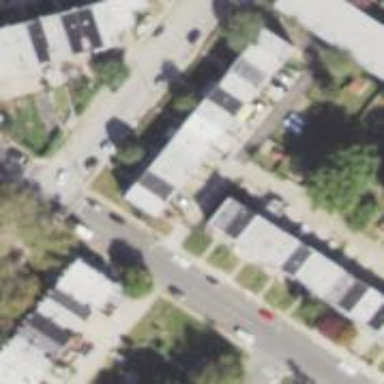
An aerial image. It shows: Alley classified as service road.